Interaction volume radius: 5 \u00c5
Interaction volume height: 25 \u00c5
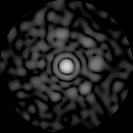
Disorder parameter: 0.8499